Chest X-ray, PA view. Patient: 25 years old, sex M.
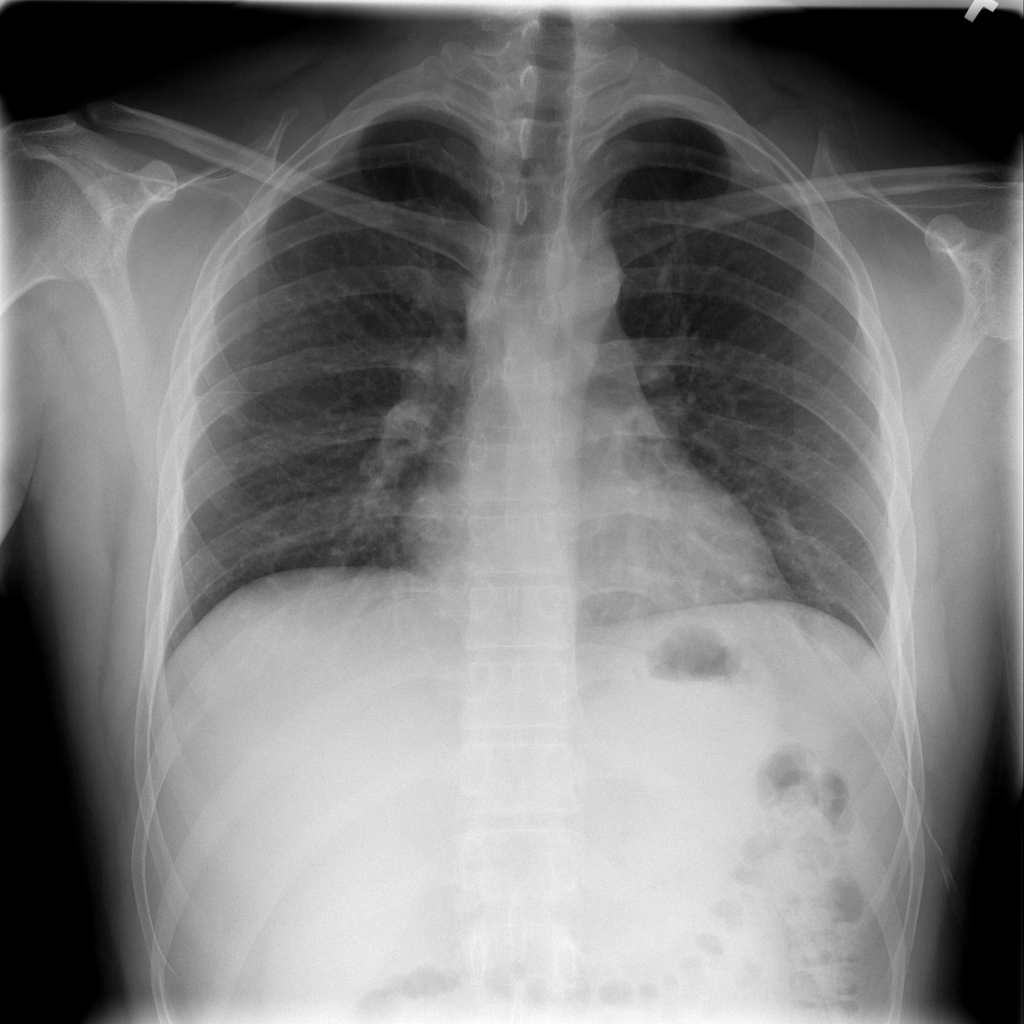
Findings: No Finding